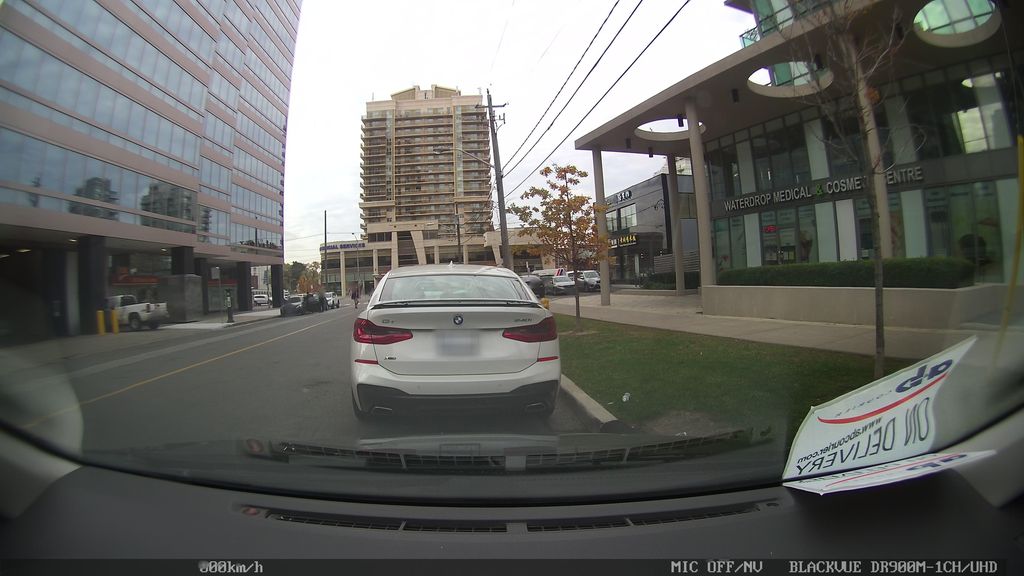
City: toronto